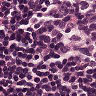
Metastatic tissue present: no